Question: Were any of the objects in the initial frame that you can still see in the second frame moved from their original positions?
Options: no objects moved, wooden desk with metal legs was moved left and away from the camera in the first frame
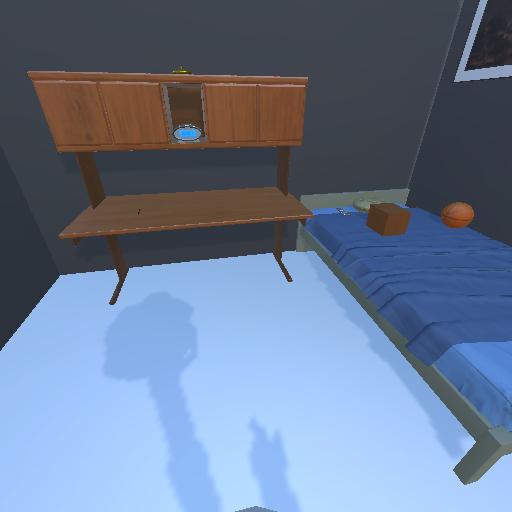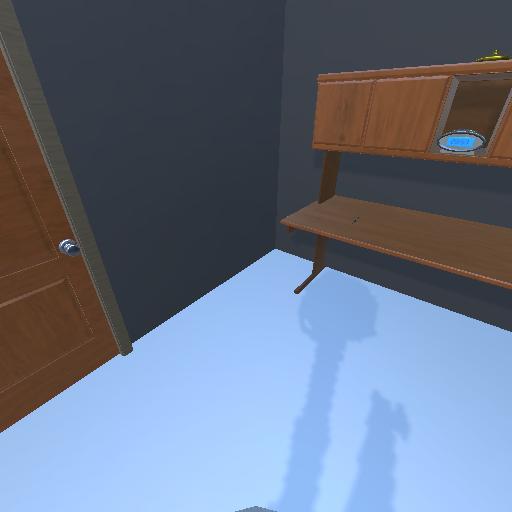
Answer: no objects moved